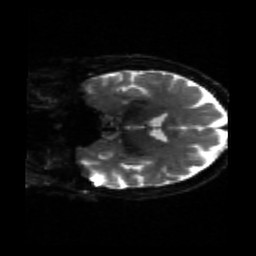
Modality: sbref
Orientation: coronal
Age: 69
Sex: male
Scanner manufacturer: siemens
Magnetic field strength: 3 T
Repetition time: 4.71 s
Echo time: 0.0906 s